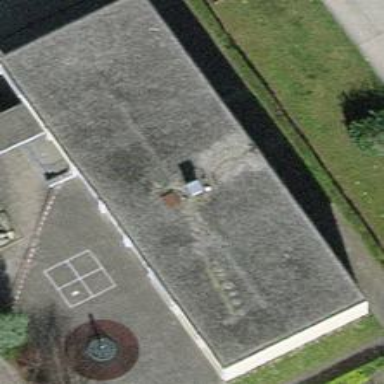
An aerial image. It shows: School building.